Interaction volume radius: 5 \u00c5
Interaction volume height: 25 \u00c5
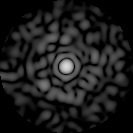
Disorder parameter: 0.8133